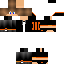
A male human skin with medium skin, wearing brown long hair dressed in a blue hoodie and black pants, featuring a closed mouth.